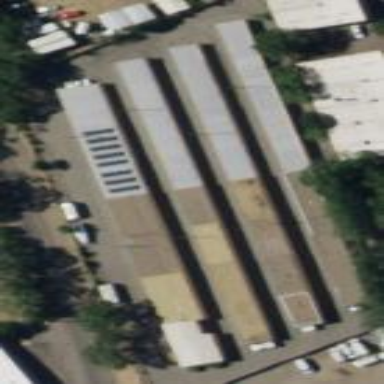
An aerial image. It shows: Storage rental shop specializing in industrial storage solutions.